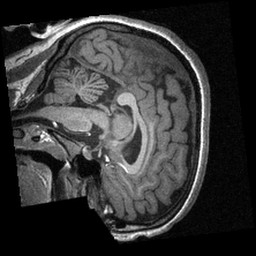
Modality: T1w
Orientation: sagittal
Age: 23
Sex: female